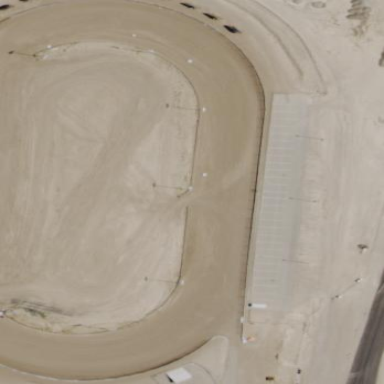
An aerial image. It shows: Dirt raceway for motor sports with grade1 track surface.